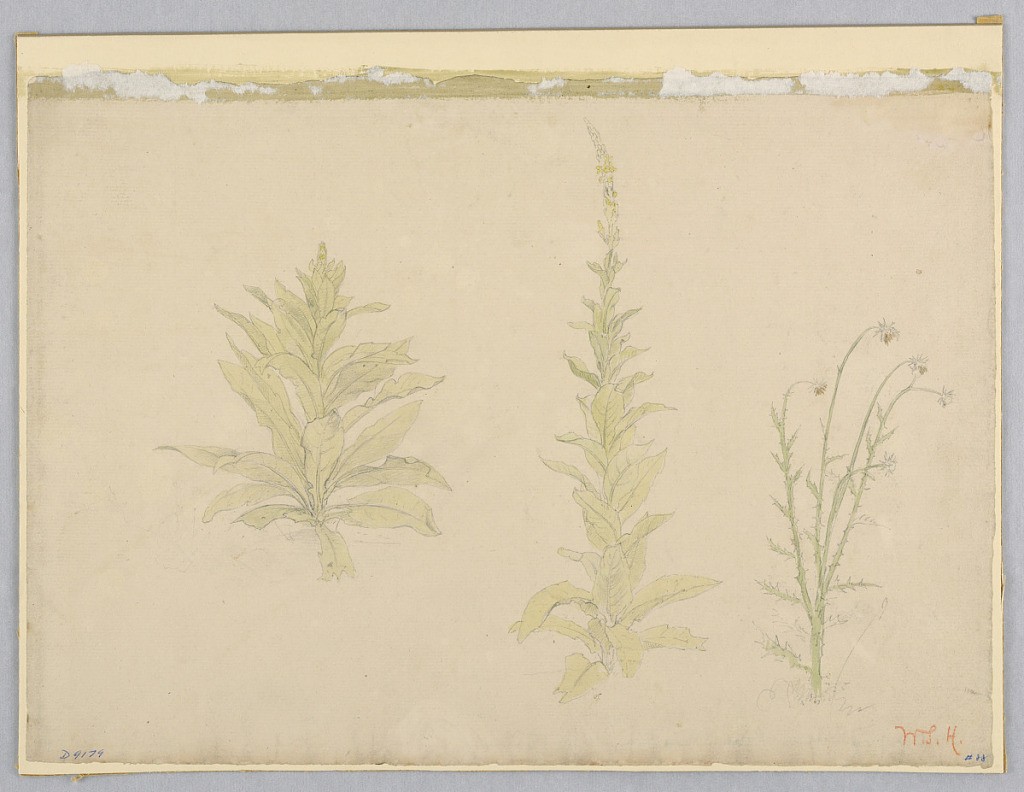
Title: Study of mullein plants
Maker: William Stanley Haseltine, American, 1835–1900
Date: ca. 1857
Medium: Brush and watercolor, graphite on paper
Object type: Drawing
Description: Sketch of three species of mullein plants.